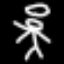
Label: angel